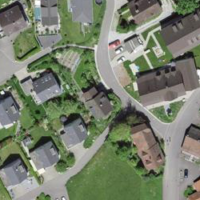
EUNIS habitat code: 55
Species observed at this site:
Grus grus